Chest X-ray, AP view. Patient: 59 years old, sex F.
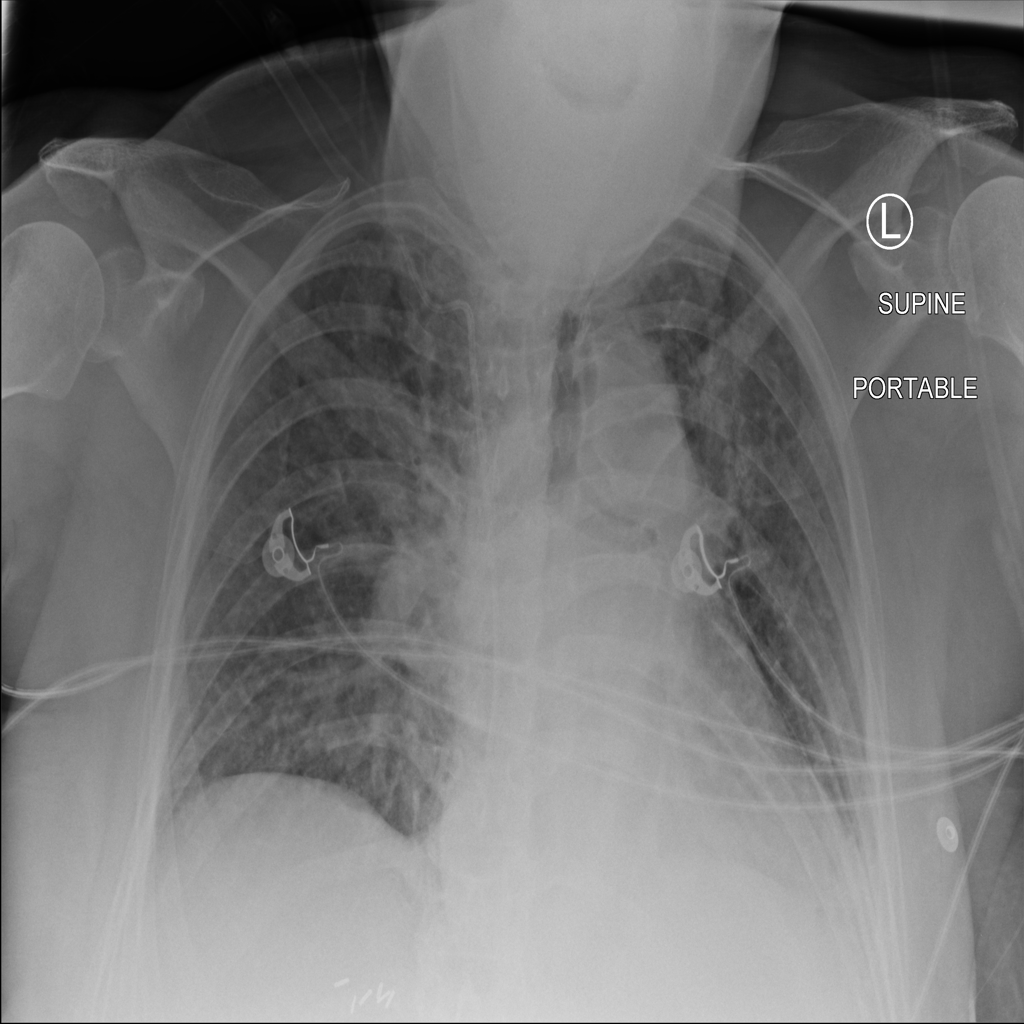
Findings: Infiltration